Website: ulta-beauty
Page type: billing-address
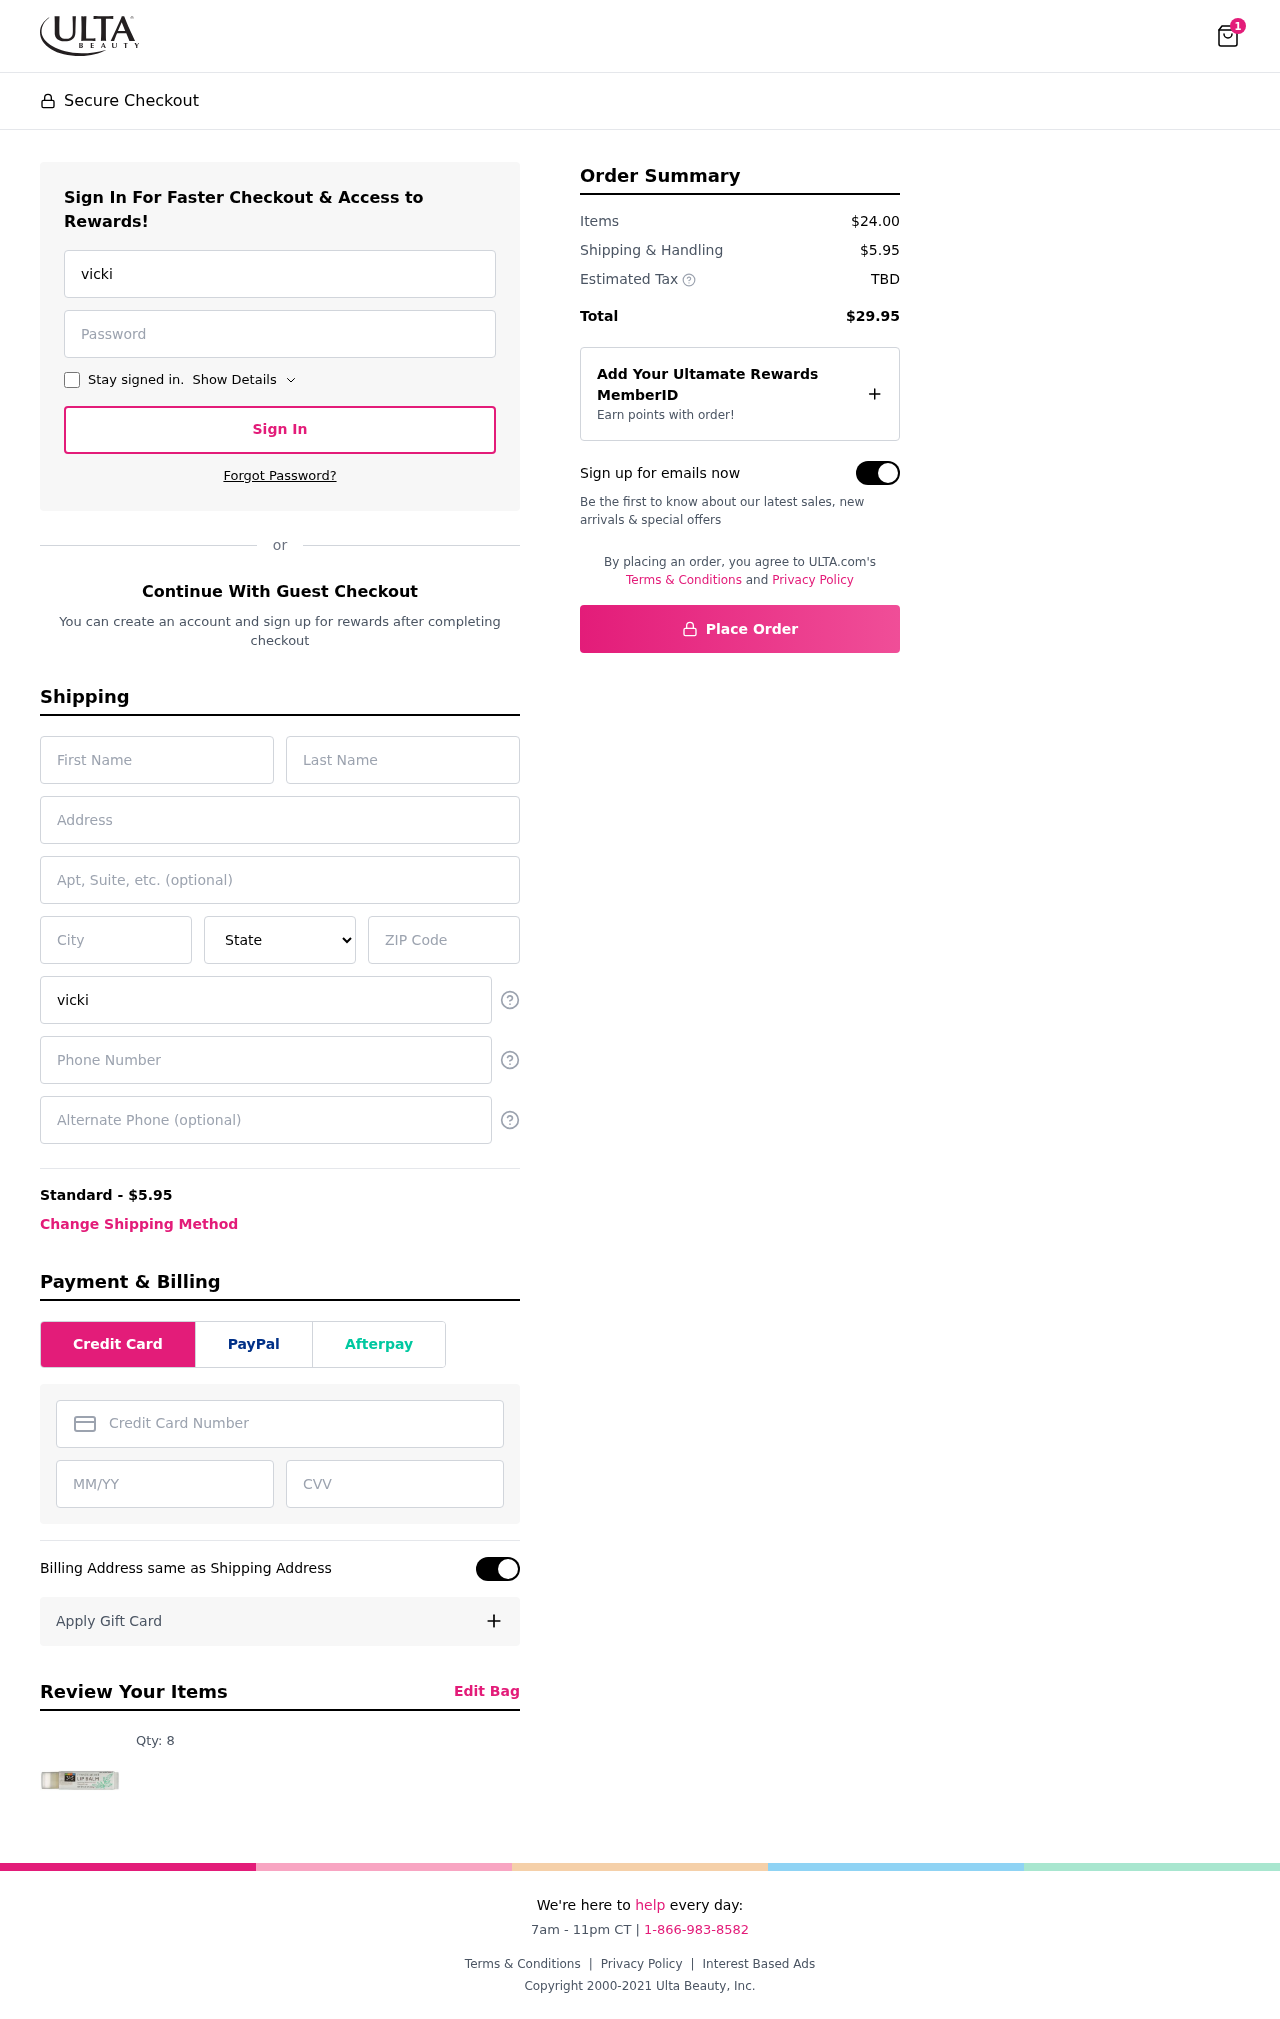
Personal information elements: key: PII_STATE
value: Ohio
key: PII_EMAIL
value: vickie_williams@gmail.com
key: PII_FIRSTNAME
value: Vickie
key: PII_LASTNAME
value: Williams
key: PII_STREET
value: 1787 Thomas River Suite 327
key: PII_STREET2
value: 718 Simmons Squares Suite 293
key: PII_CITY
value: West Kristy
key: PII_POSTCODE
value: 56076
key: PII_PHONE
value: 2135128398
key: PII_ALT_PHONE
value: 9766415784
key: PII_CARD_NUMBER
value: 2719 7152 1676 8334
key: PII_CARD_EXPIRY
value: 12/27
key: PII_CARD_CVV
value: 003
Product elements: key: PRODUCT1_QUANTITY
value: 8
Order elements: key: ORDER_NUM_ITEMS
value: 1
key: ORDER_SHIPPING_COST
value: $5.95
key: ORDER_SUBTOTAL
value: $24.00
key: ORDER_TOTAL
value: $29.95